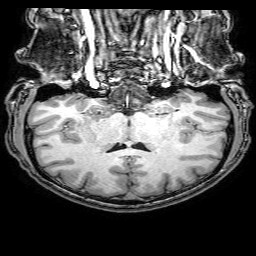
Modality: T1w
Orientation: sagittal
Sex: male
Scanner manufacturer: philips
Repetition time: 0.008127 s
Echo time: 0.00372 s